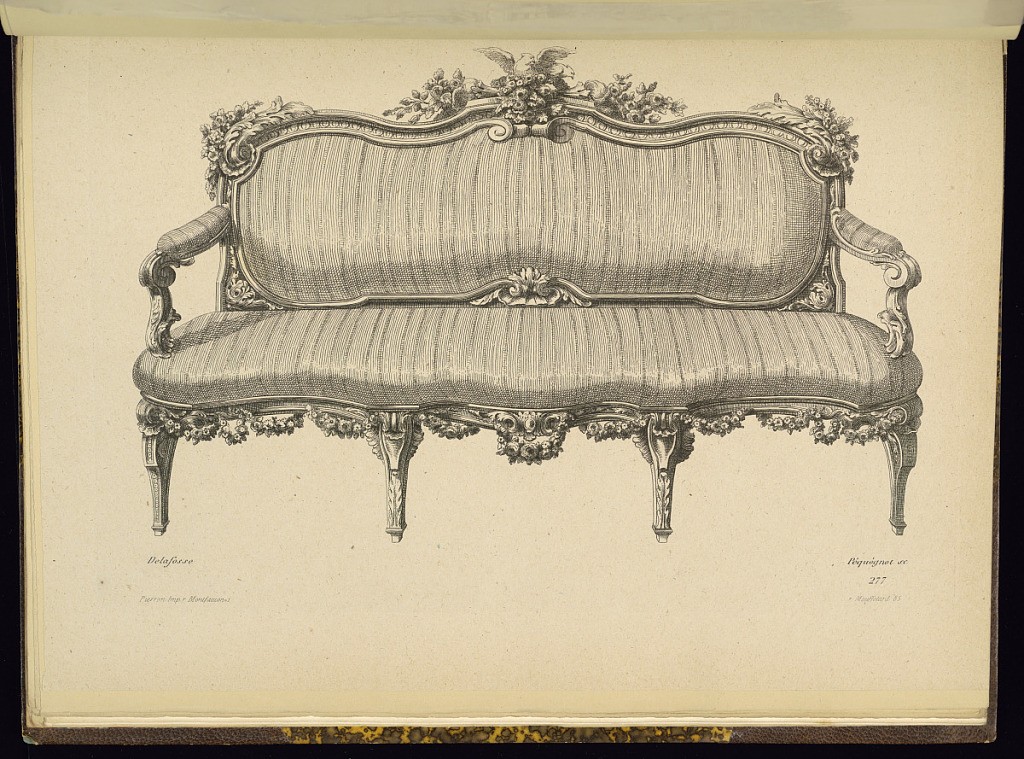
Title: Design for a Sofa
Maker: Jean-Charles Delafosse, French, 1734 – 1789
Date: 1862
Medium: Etching on paper
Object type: Print
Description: Design for an upholstered sofa with a carved frame featuring festoons of flowers, birds, and scrolling acanthus leaves.The plate is signed with the printmaker, publisher, and original designer, and numbered.